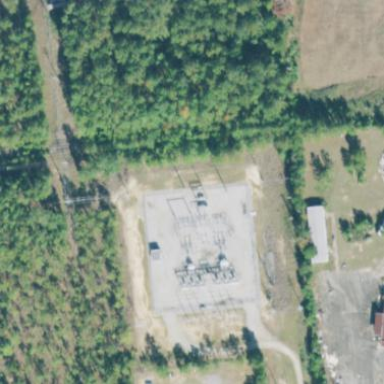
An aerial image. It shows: Distribution level power substation surrounded by fence.